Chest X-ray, PA view. Patient: 65 years old, sex F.
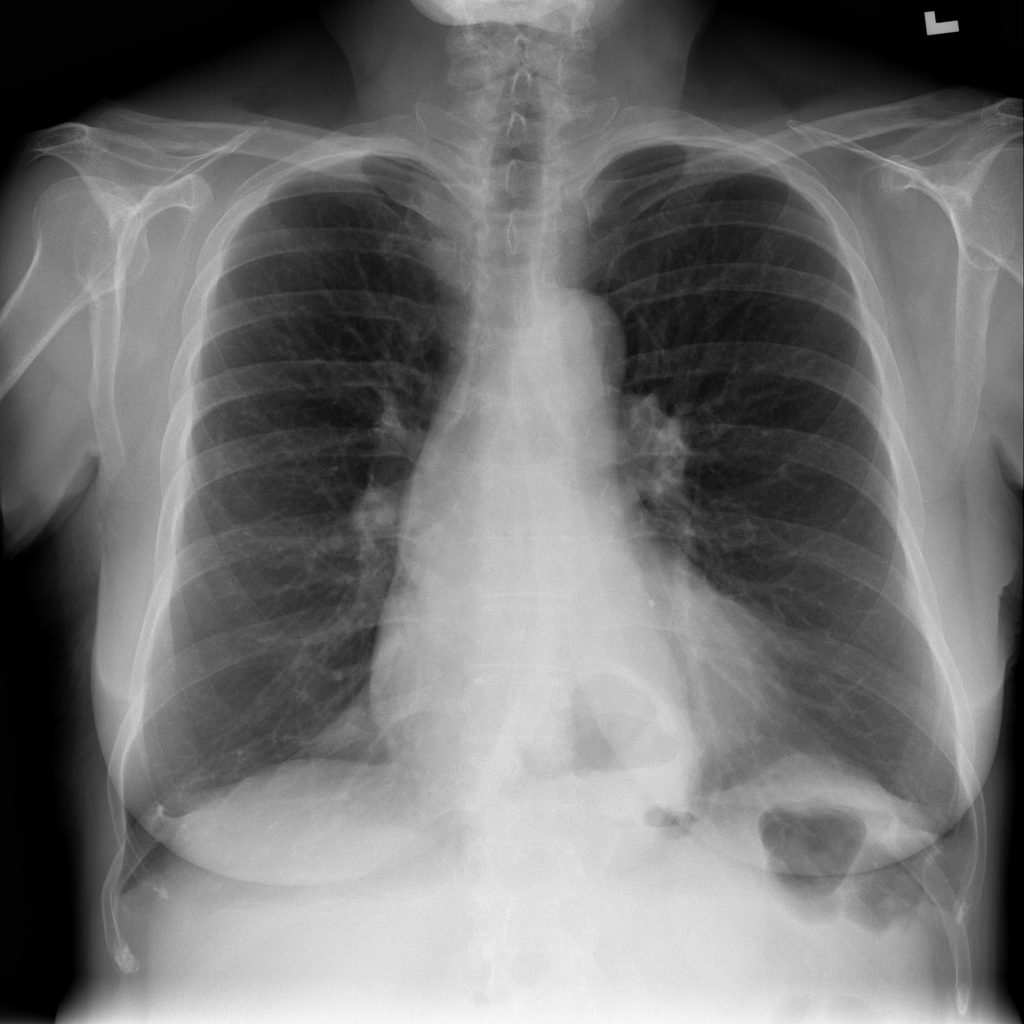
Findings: No Finding